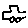
Label: car